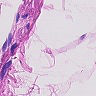
Metastatic tissue present: no